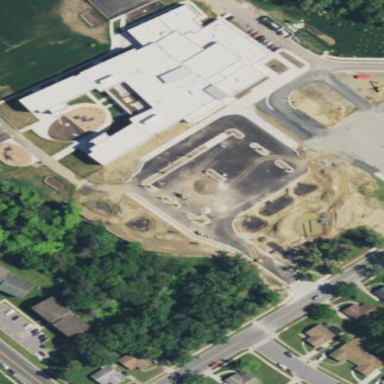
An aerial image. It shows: School.